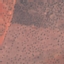
Label: PermanentCrop